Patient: sex F, age 75
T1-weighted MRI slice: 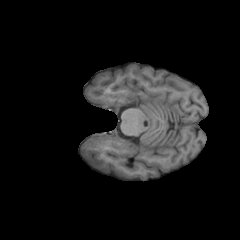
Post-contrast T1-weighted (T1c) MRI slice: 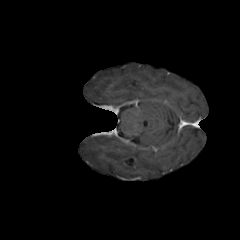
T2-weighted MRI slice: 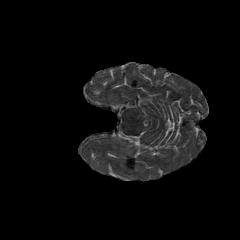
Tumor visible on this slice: no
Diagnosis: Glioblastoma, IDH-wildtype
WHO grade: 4